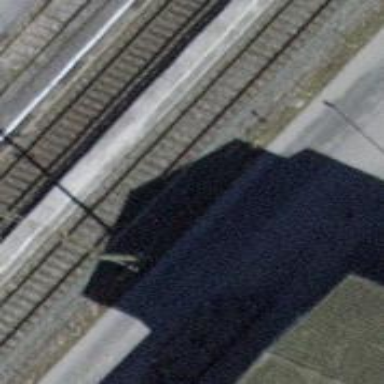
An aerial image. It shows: Stop position for public transport at railway stop.